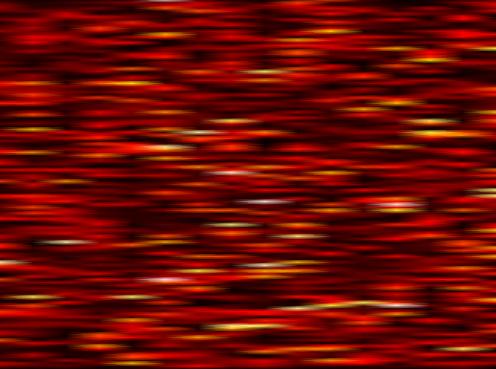
Label: WOLA